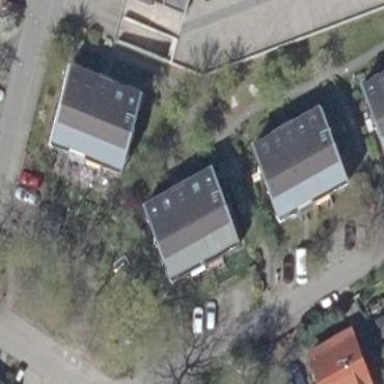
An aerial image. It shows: Gabled roof apartments building.